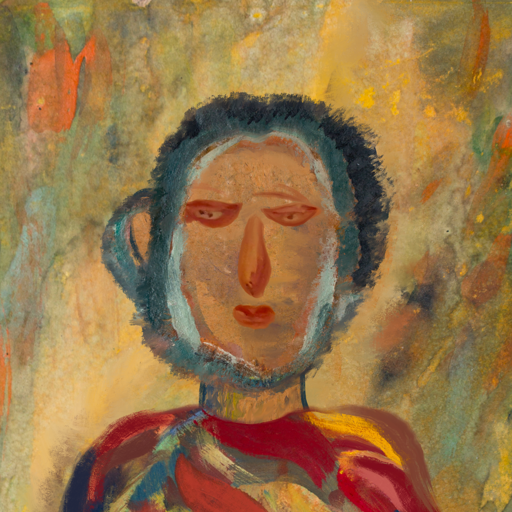
Background: Comrade, Head And Neck Front: In_The_Sun, Face Front: Pious_Lady, Bust: Mother_And_Son_Son, Hair Front: Boggyland, Head Accessory: Blank, Second Necklace: Blank, Necklace: Blank, Baby: Blank